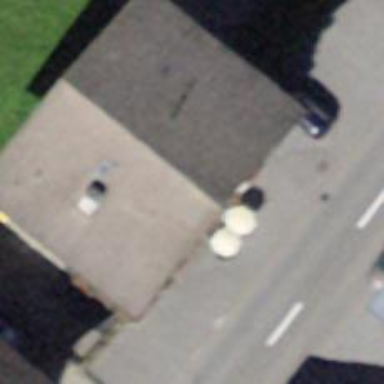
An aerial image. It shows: Restaurant.